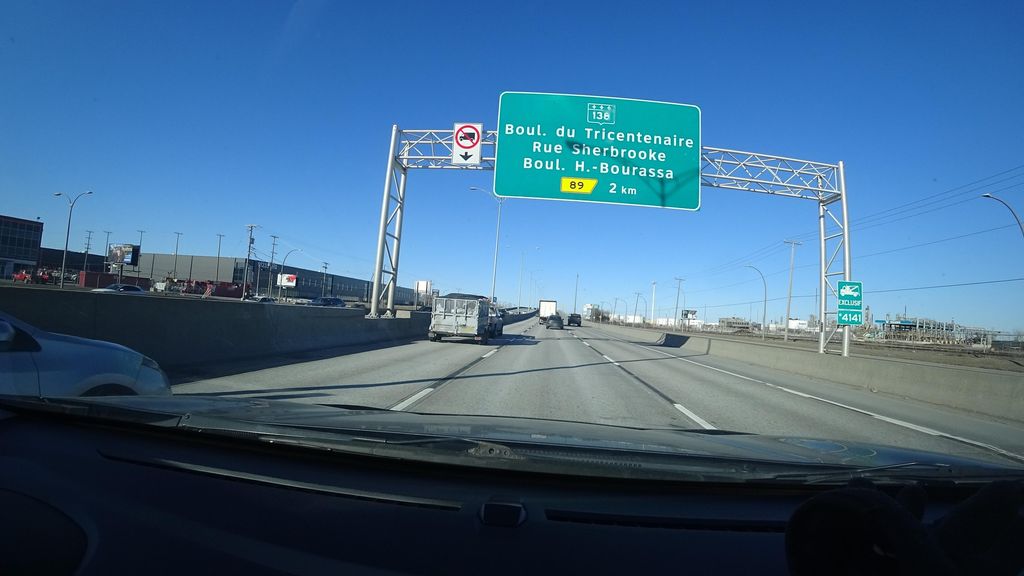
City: montreal